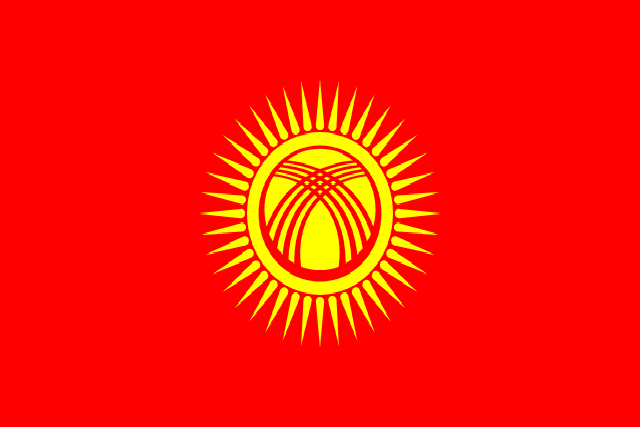
Country: Kyrgyzstan
Country code: kg